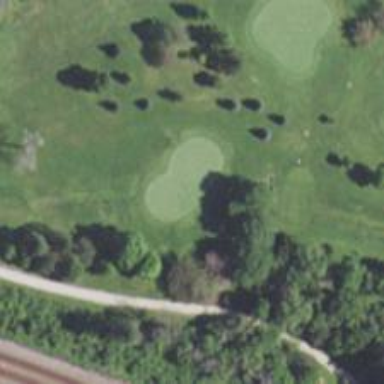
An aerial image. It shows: Golf hole.